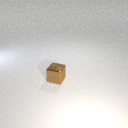
small brown metal cube